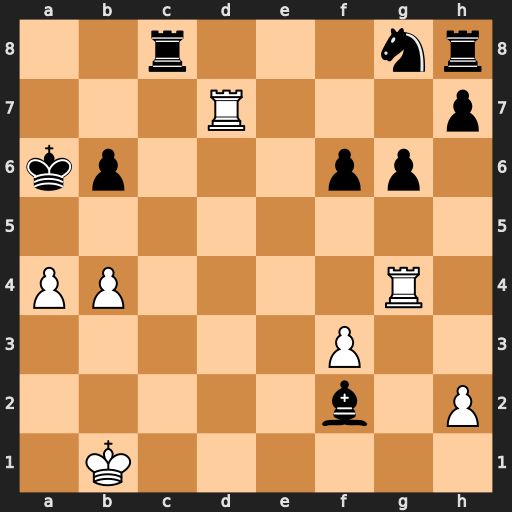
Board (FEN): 2r3nr/3R3p/kp3pp1/8/PP4R1/5P2/5b1P/1K6
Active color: w
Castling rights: -
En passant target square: -
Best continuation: b5+ Ka5 Ra7#